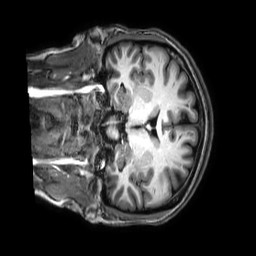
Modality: T1w
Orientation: coronal
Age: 29
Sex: female
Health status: healthy
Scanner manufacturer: philips
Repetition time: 0.009 s
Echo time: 0.004 s